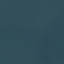
Land use / land cover: SeaLake